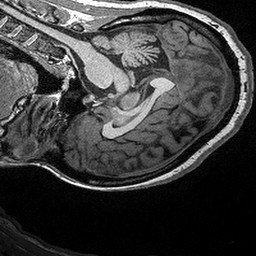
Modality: T1w
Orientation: sagittal
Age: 27
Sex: female
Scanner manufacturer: siemens
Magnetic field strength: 3 T
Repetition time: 2.3 s
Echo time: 0.00298 s